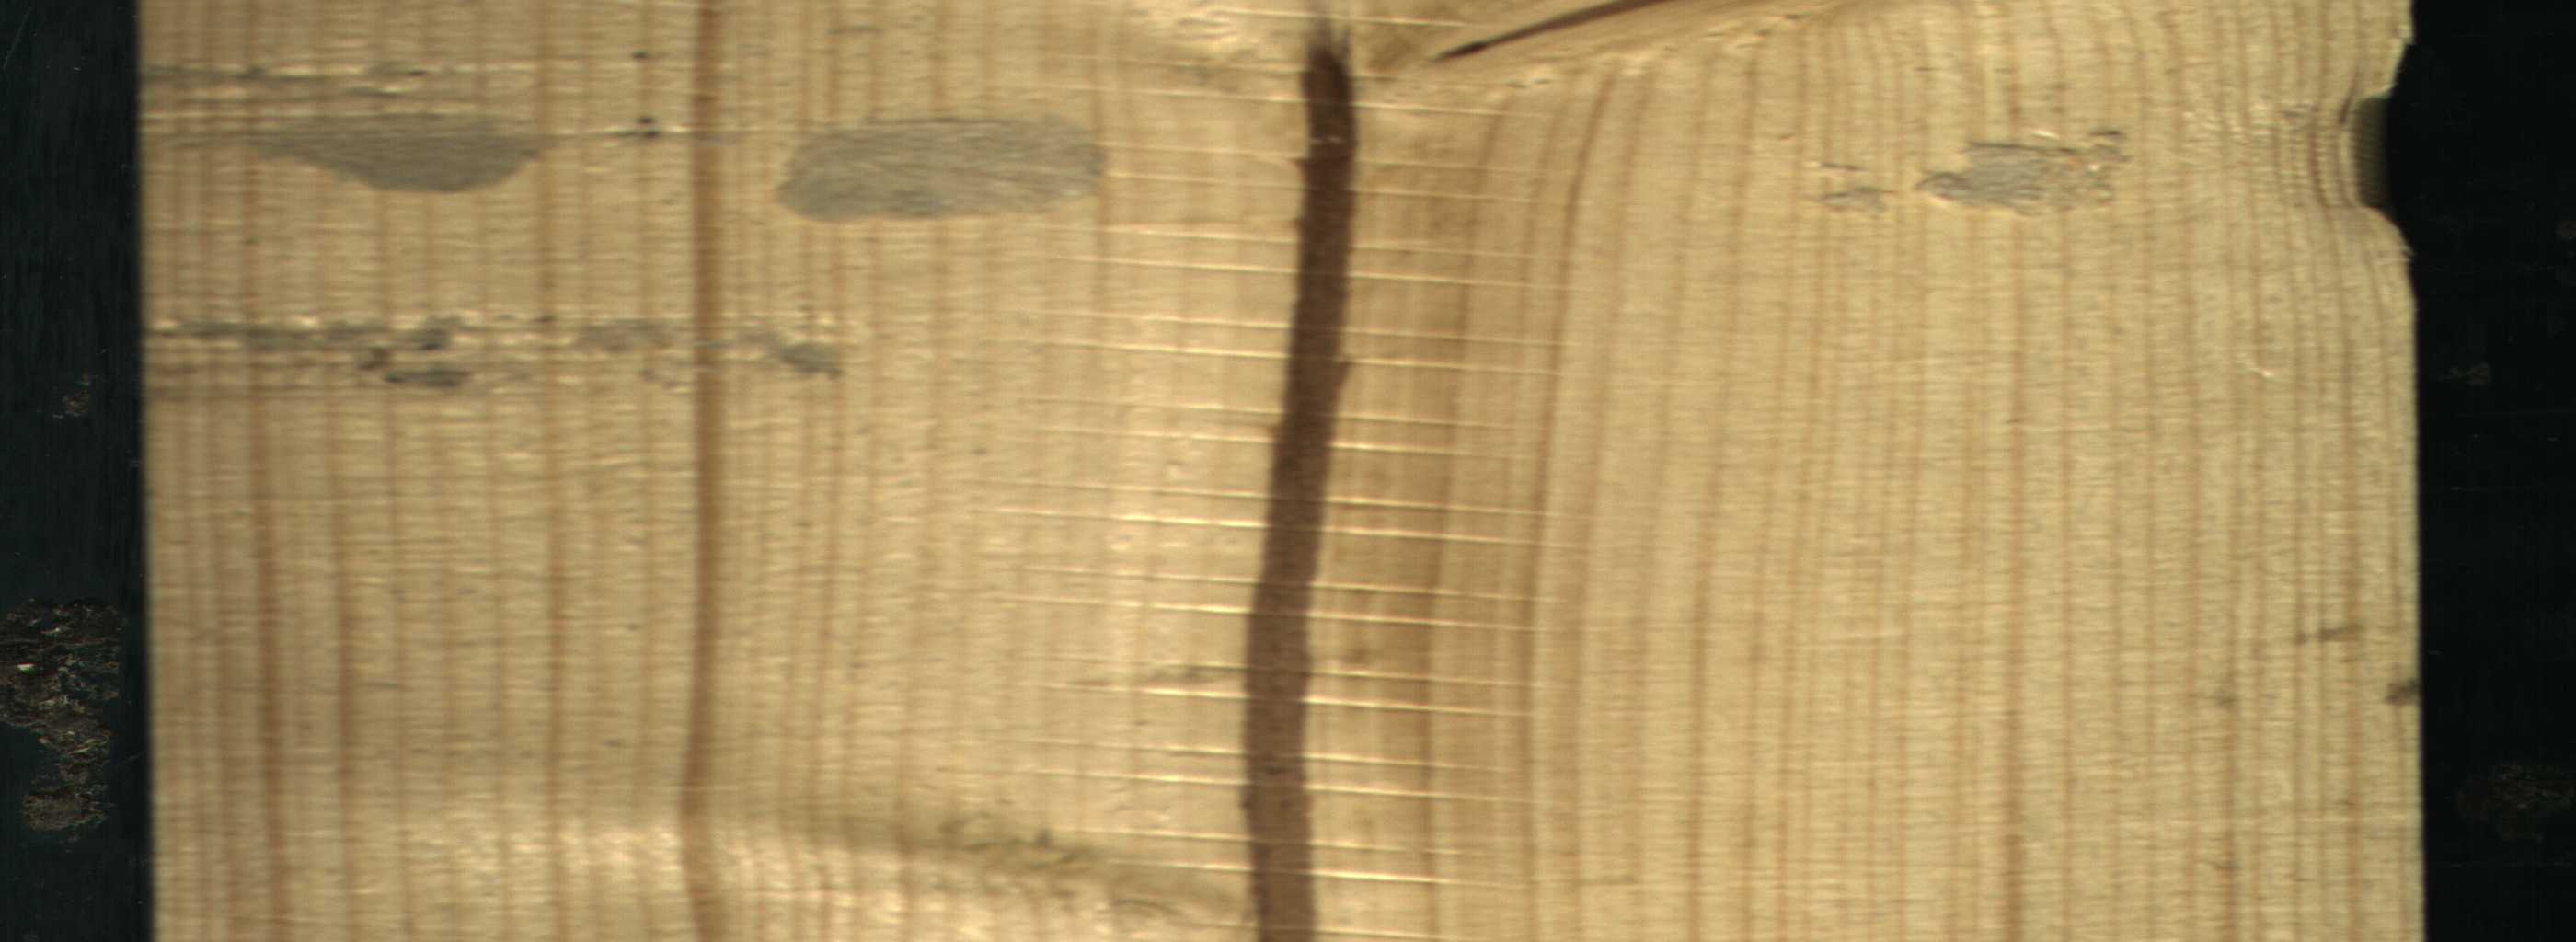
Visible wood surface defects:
Marrow
Dead_Knot